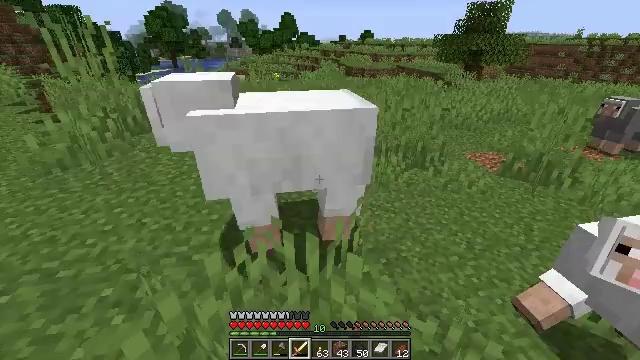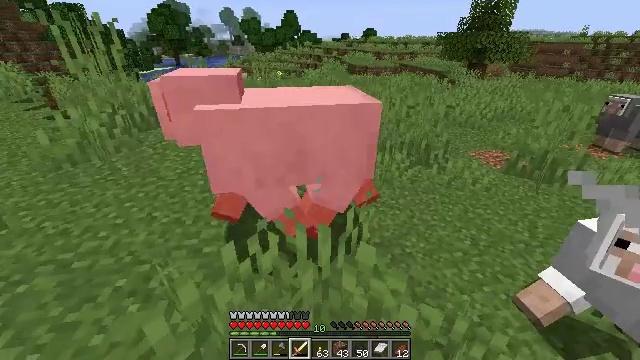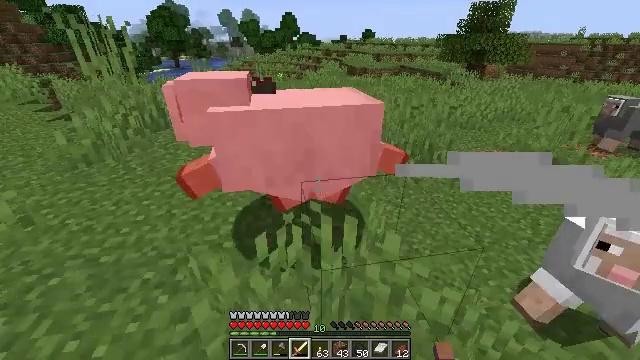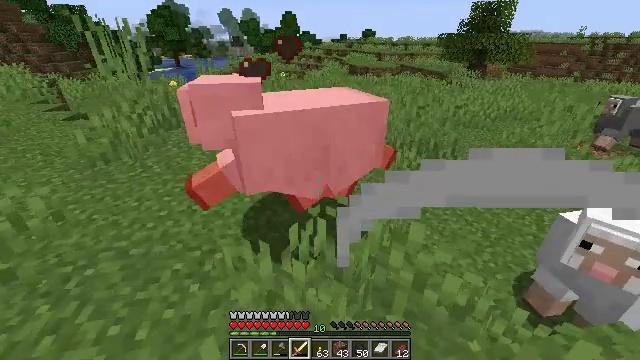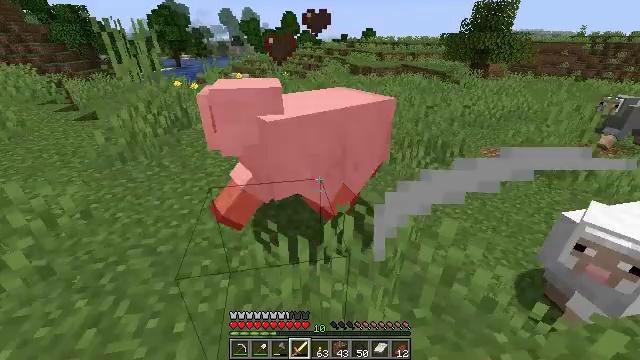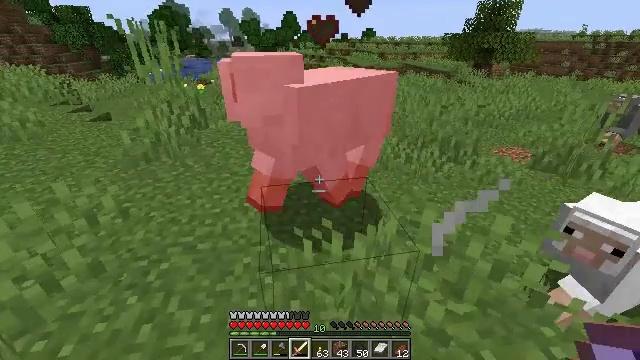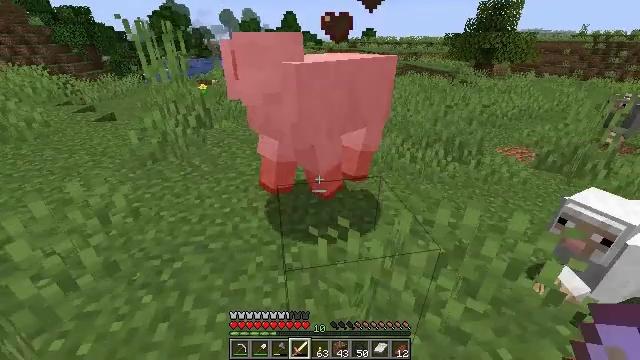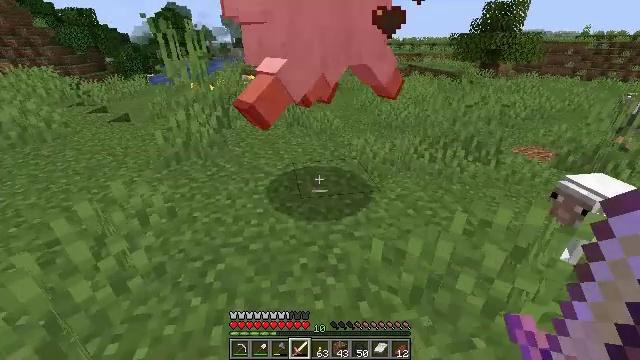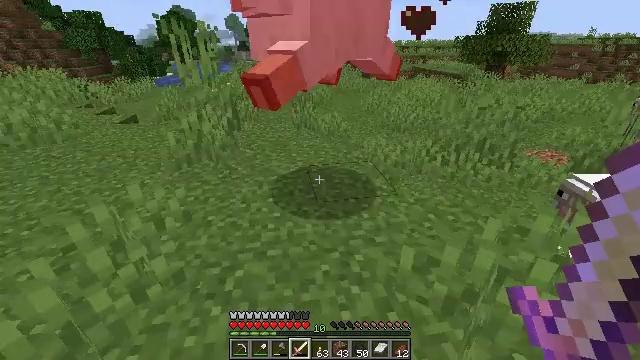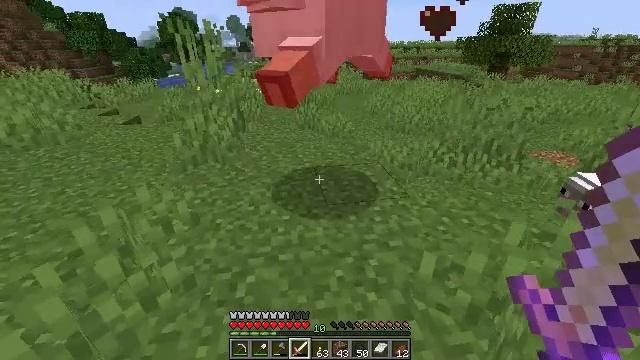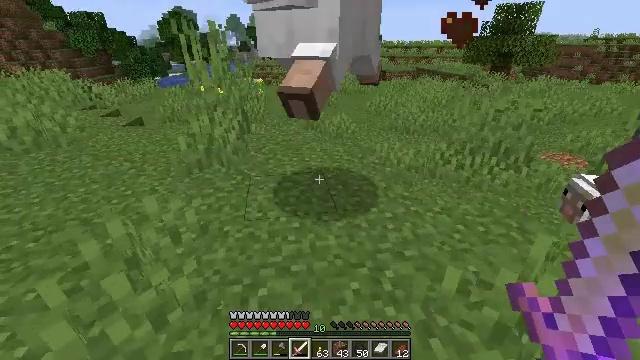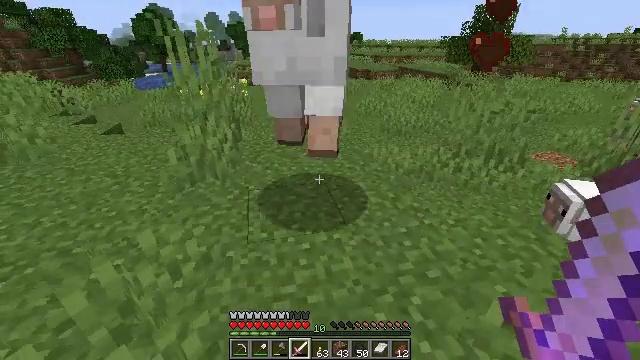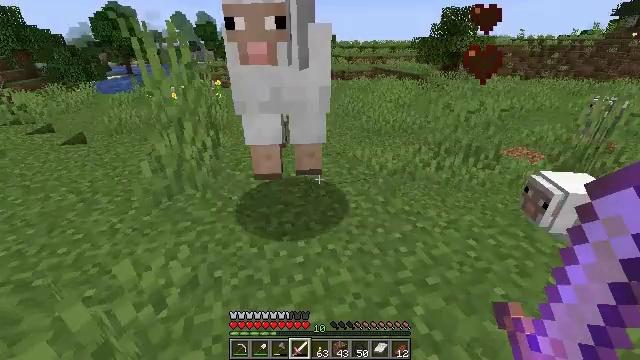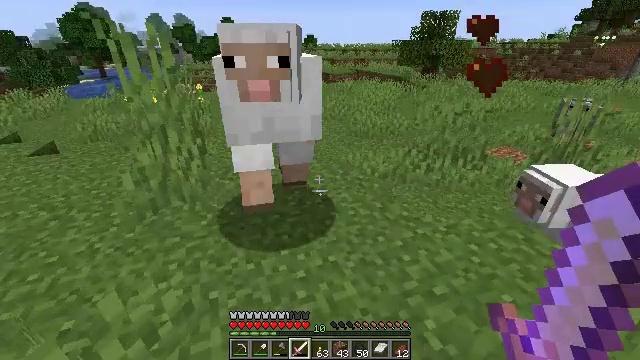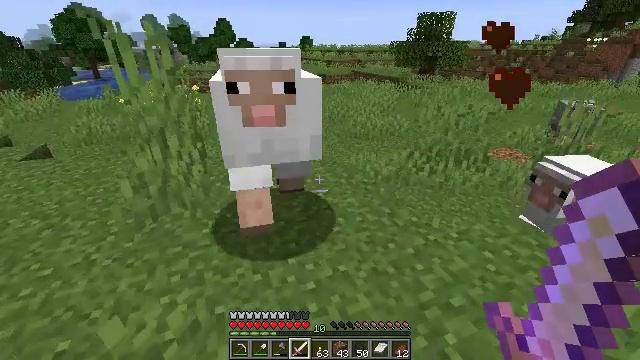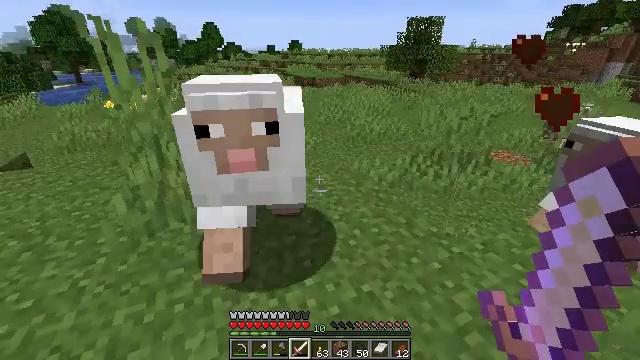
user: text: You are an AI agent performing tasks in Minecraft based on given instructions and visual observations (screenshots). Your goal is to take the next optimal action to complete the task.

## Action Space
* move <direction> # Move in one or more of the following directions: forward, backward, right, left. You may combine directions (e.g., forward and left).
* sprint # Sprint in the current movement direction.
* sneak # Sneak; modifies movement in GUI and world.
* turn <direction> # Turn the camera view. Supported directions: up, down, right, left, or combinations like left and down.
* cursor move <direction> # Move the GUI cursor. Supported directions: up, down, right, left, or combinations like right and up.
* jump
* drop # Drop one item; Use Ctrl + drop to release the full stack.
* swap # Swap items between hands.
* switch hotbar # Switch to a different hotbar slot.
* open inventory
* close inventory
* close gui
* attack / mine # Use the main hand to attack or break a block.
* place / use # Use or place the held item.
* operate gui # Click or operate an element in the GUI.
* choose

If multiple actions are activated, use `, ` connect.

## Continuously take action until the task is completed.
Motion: motion action
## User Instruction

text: Kill mobs.
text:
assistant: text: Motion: move back and move left
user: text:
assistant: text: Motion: move back and move left
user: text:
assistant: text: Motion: move left
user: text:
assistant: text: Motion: move left
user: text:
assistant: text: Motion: move left
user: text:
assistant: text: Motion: move left
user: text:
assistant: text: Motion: move forward and move left
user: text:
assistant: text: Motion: move forward and move left
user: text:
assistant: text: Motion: move forward and move left
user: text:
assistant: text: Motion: move forward and move left
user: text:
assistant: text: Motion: move forward and move left, turn right
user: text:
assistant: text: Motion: move forward and move left, turn right
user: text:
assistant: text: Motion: move forward and move left, turn right
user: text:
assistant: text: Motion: move forward and move left
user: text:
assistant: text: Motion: move forward and move left, turn right
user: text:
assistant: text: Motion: move forward, turn right
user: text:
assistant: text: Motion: move forward
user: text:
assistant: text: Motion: move forward and move left, turn left, attack / mine
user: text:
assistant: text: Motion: move left, turn left and down, attack / mine
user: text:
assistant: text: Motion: move left, turn left and down, attack / mine
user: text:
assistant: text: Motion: move back and move left, turn left and down, attack / mine
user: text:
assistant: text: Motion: move back and move left, turn left and down
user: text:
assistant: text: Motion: move back and move left
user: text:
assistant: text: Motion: move back and move left
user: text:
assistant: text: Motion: move back and move left
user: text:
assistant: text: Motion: move back and move left, turn right
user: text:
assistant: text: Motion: move back and move left, turn right
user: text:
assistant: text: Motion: move back, turn right
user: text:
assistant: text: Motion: move back, turn right
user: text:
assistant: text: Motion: move back, turn right